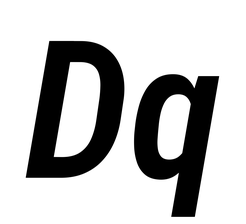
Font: Roboto-Italic_Condensed_SemiBold_Italic